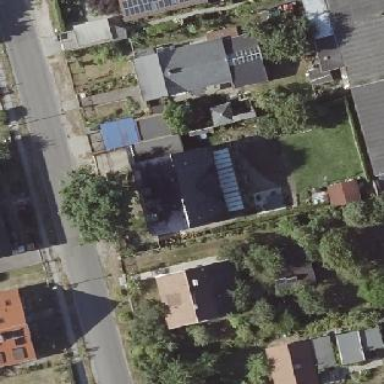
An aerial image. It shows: Detached building.